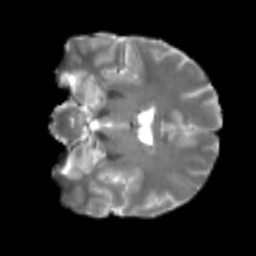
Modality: T2w
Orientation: coronal
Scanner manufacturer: siemens
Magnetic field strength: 3 T
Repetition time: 4 s
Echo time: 0.0594 s